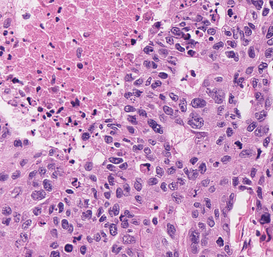
Tumor epithelial tissue: yes
Tumor-associated stroma tissue: no
Normal tissue: no